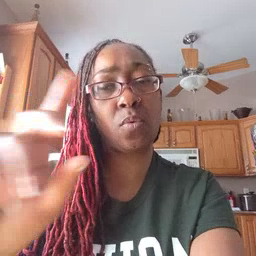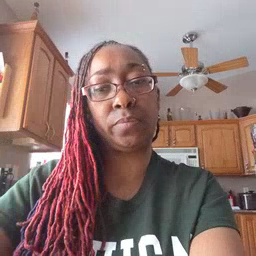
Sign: where